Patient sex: M
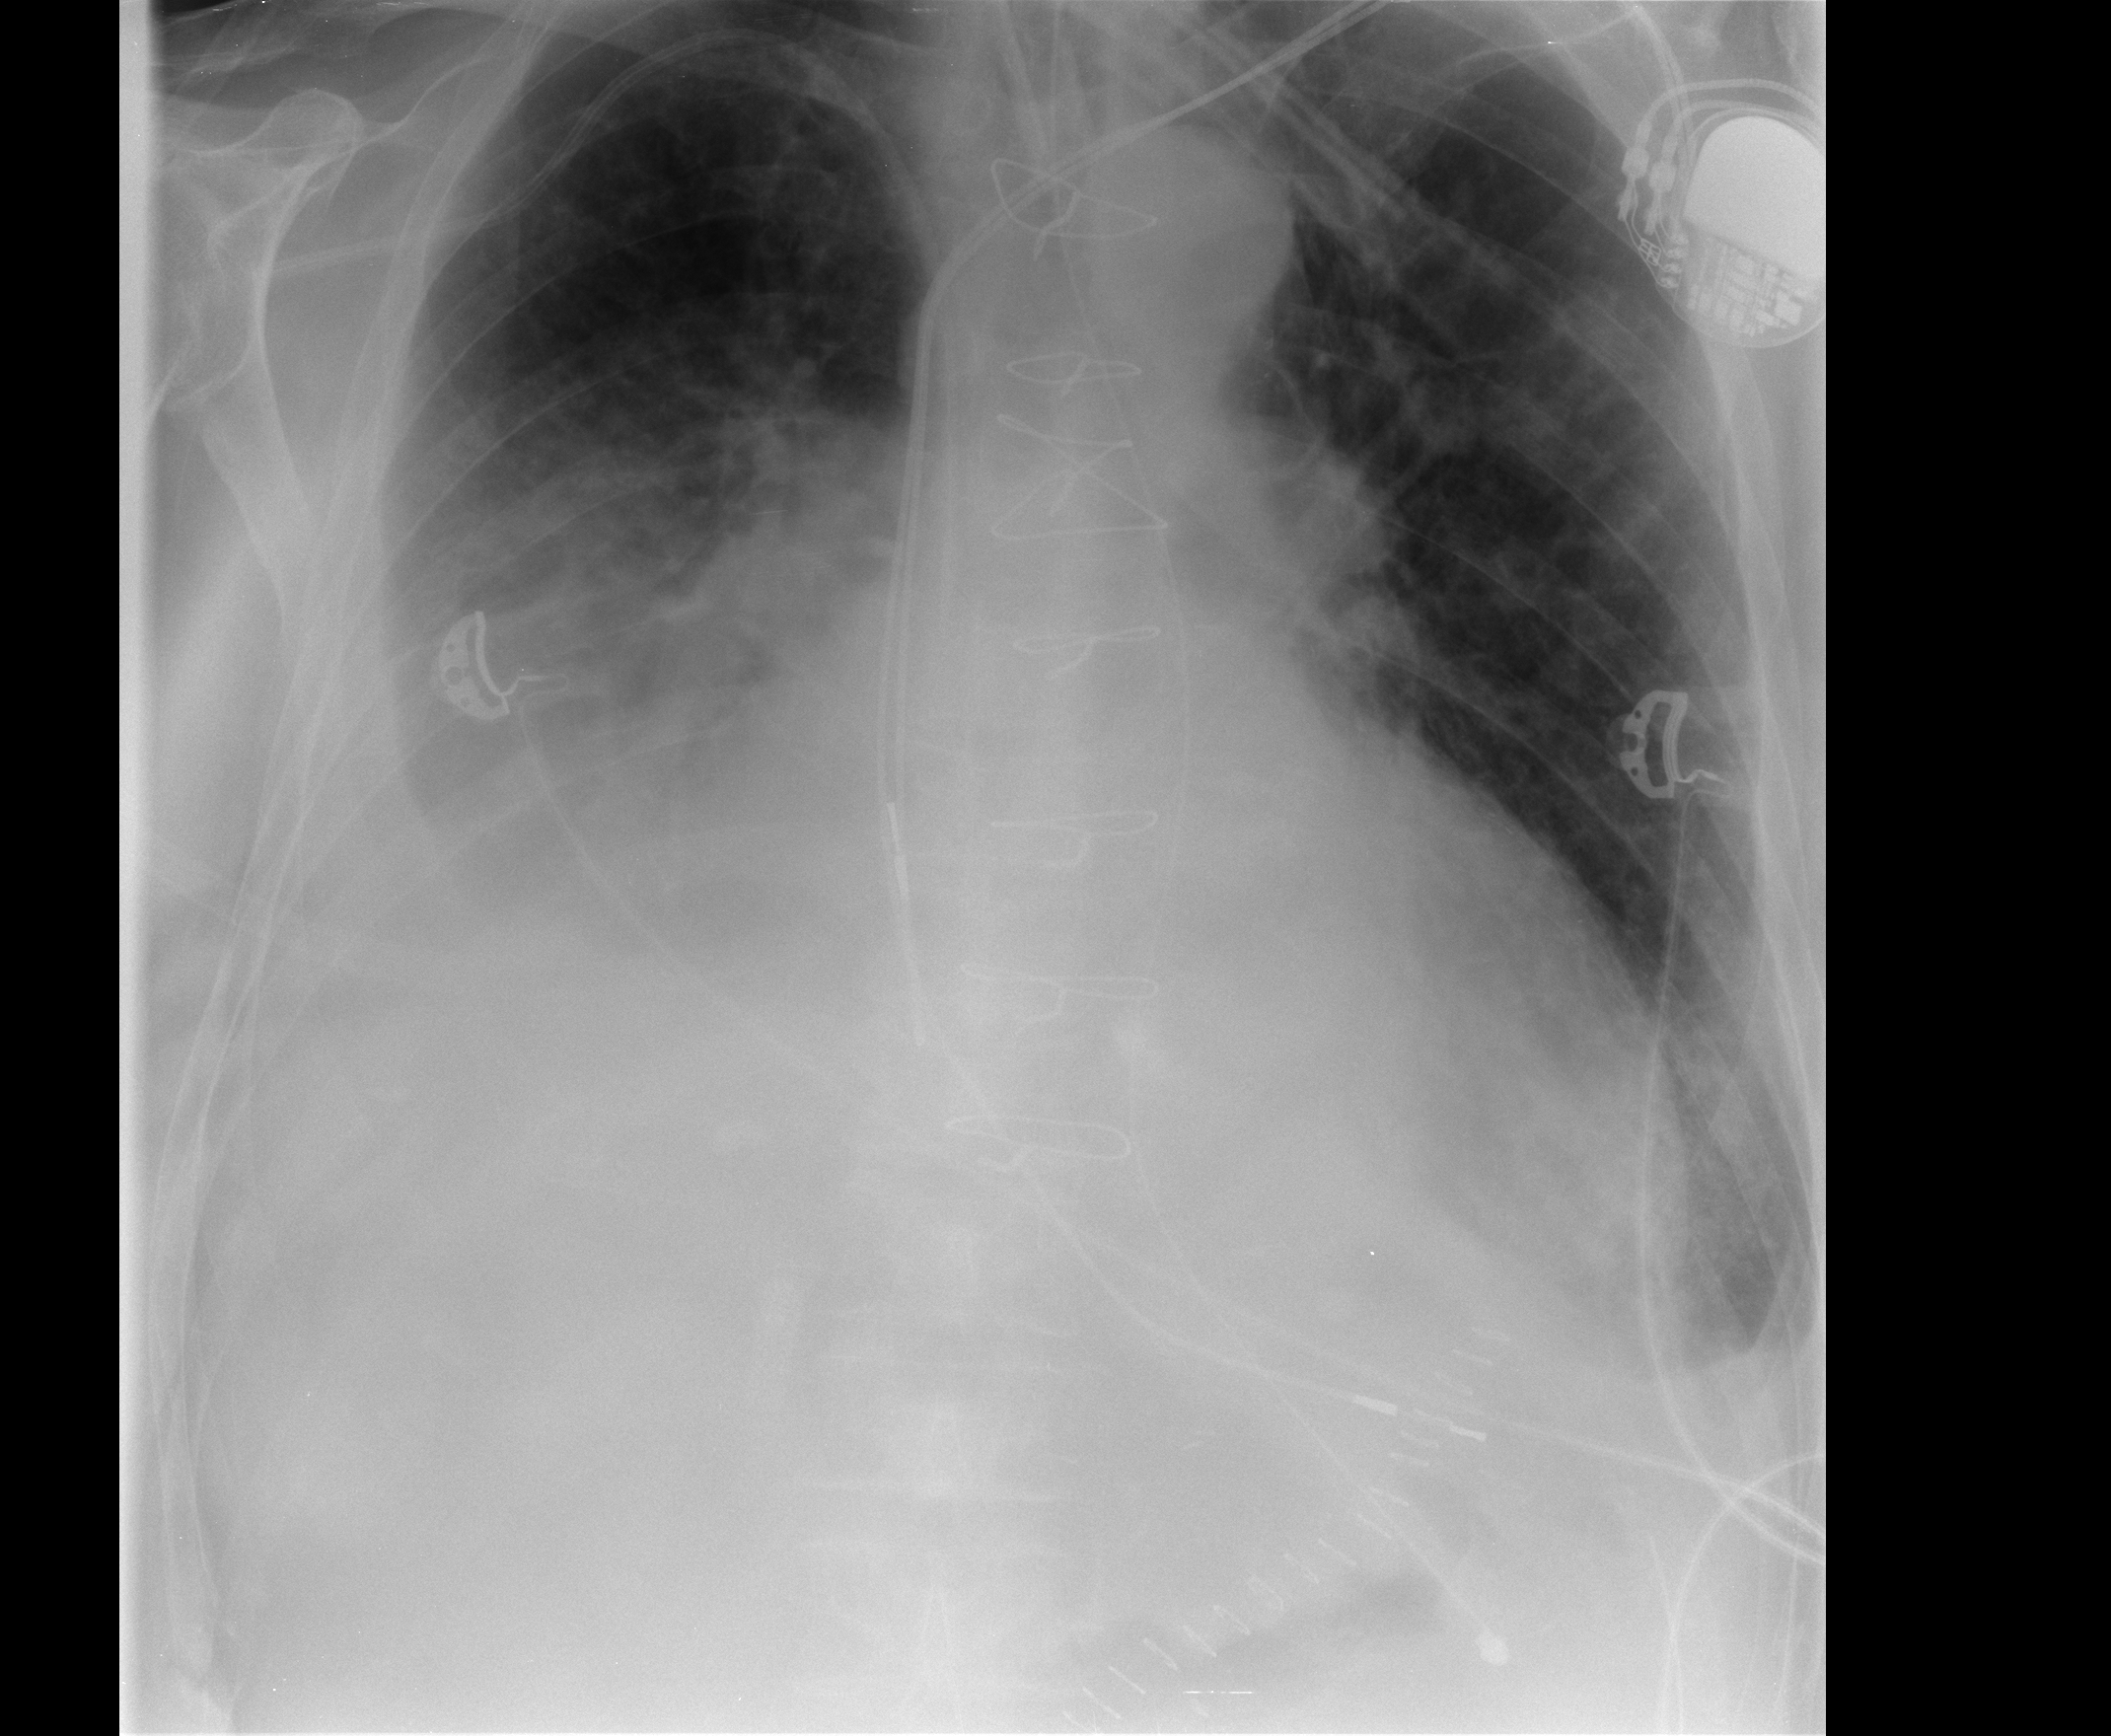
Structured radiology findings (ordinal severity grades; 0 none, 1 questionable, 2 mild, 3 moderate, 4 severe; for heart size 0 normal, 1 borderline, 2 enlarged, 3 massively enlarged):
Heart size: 2
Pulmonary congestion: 2
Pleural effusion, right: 3
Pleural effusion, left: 2
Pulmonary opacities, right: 0
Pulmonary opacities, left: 0
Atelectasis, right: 3
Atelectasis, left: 2